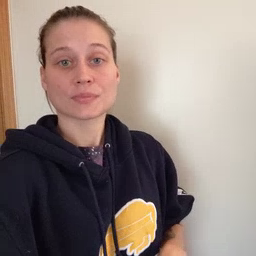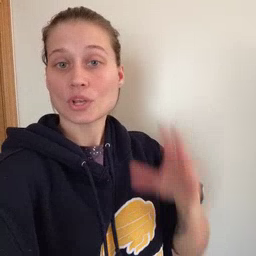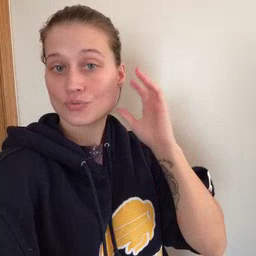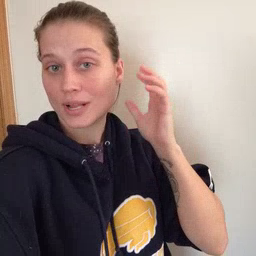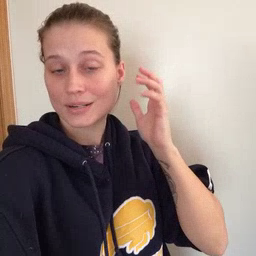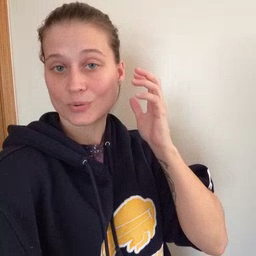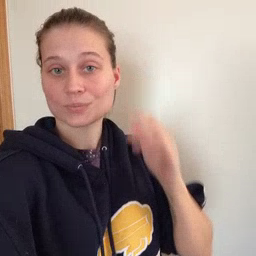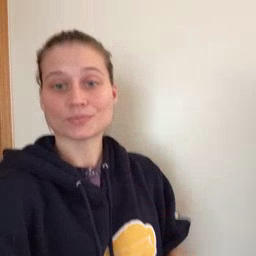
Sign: radio